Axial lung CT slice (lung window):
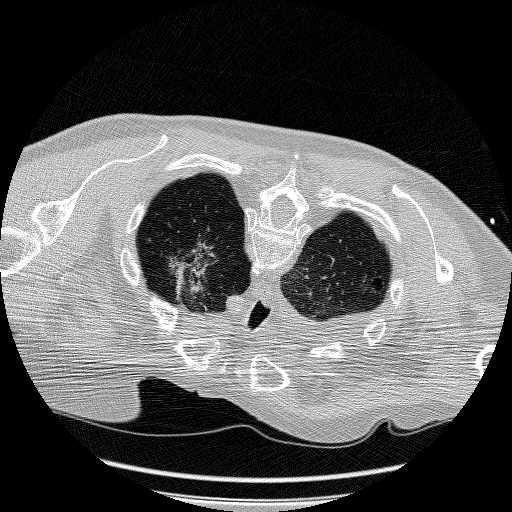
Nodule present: no